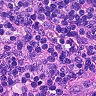
Metastatic tissue present: no